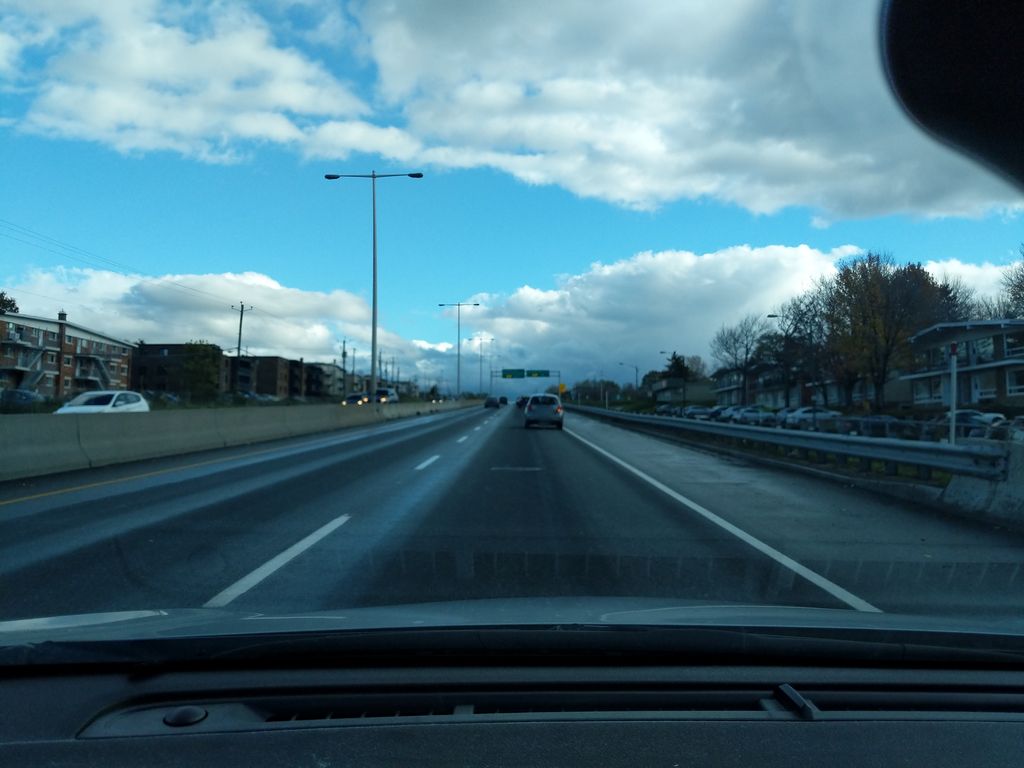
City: quebec_city